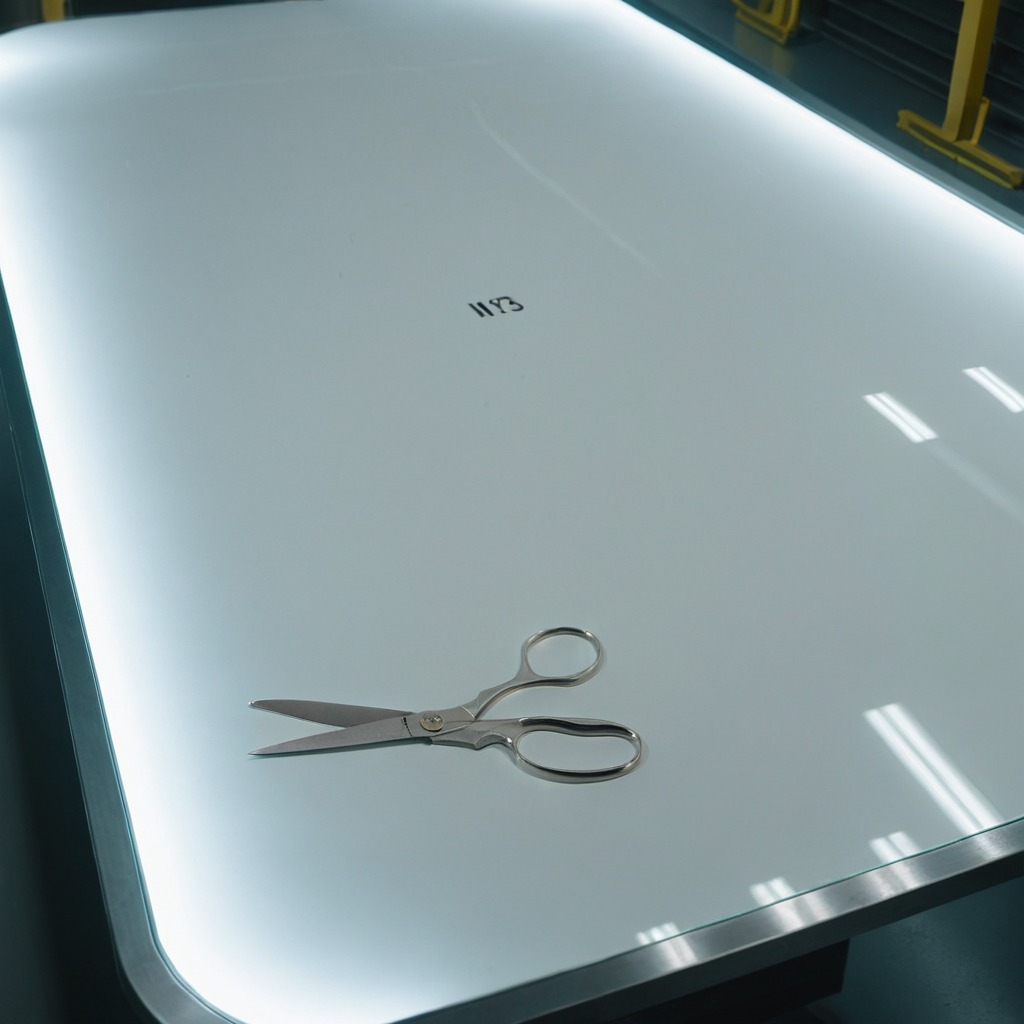
A scissor is lying on a high-gloss table in a ship maintenance bay industrial lighting.